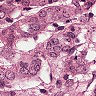
Metastatic tissue present: yes